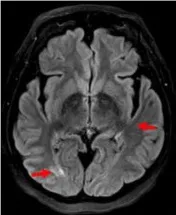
(A-H) Case 4: 68-year-old, COVID-positive female. (C-H) 3-T MRI obtained 39 days after admission. Axial FLAIR.
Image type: radiology (mri)